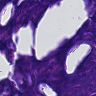
Metastatic tissue present: no